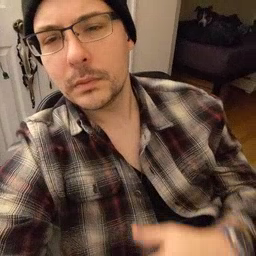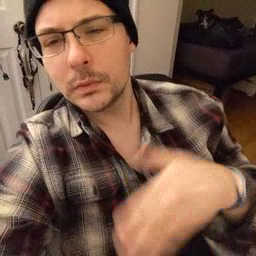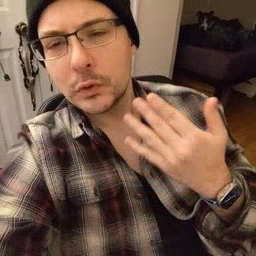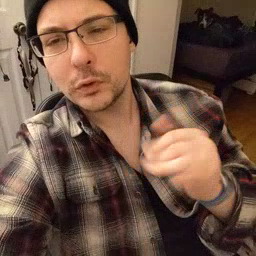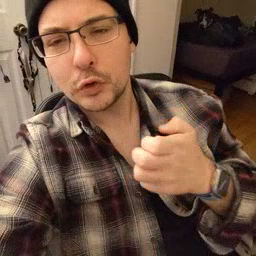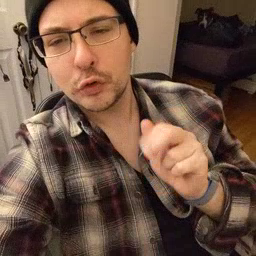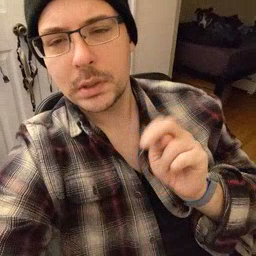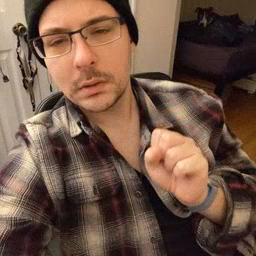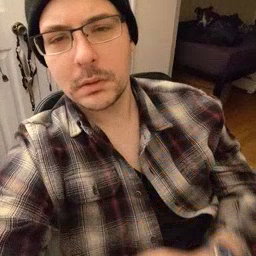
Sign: jeans